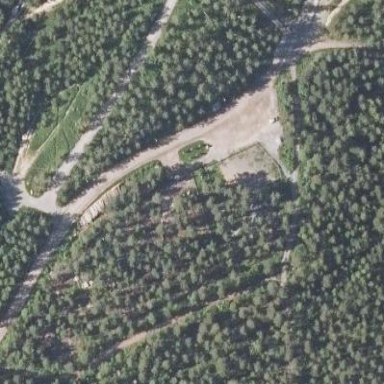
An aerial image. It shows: Fenced dog park area for leisure land.